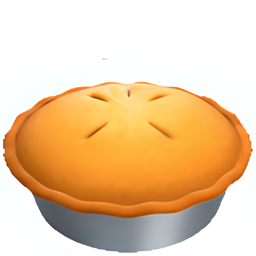
Name: pie
Emoji: 🥧
Group: Food & Drink
Sub-group: food-sweet